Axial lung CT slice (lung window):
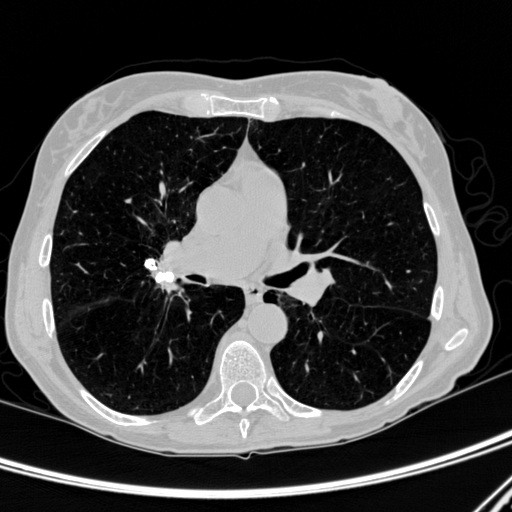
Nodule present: no